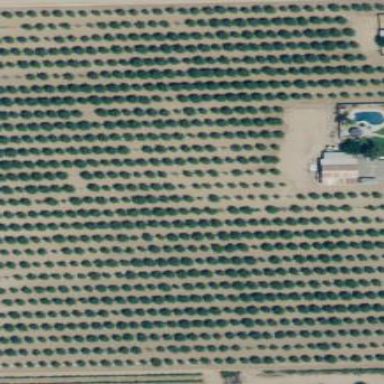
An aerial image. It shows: Vineyard where grapes are grown.